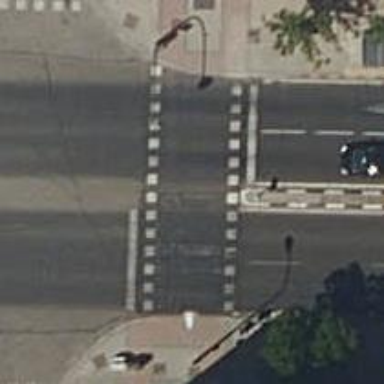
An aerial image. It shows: Kerb barrier.